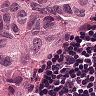
Metastatic tissue present: yes